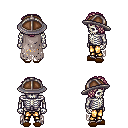
a pixel art fantasy rpg character, male body template, skeleton, gray tattered cape, gold greaves, white blonde curly afro hairstyle, chain helm, brown slippers, four views (front, back, left, right), 2x2 character sprite sheet, small pixel art, hard edges, no anti-aliasing